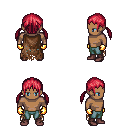
a pixel art fantasy rpg character, male body template, human, dark skin, brown tattered cape, teal pants, ruby red twin-tailed hairstyle, gold gloves, maroon shoes, four views (front, back, left, right), 2x2 character sprite sheet, small pixel art, hard edges, no anti-aliasing